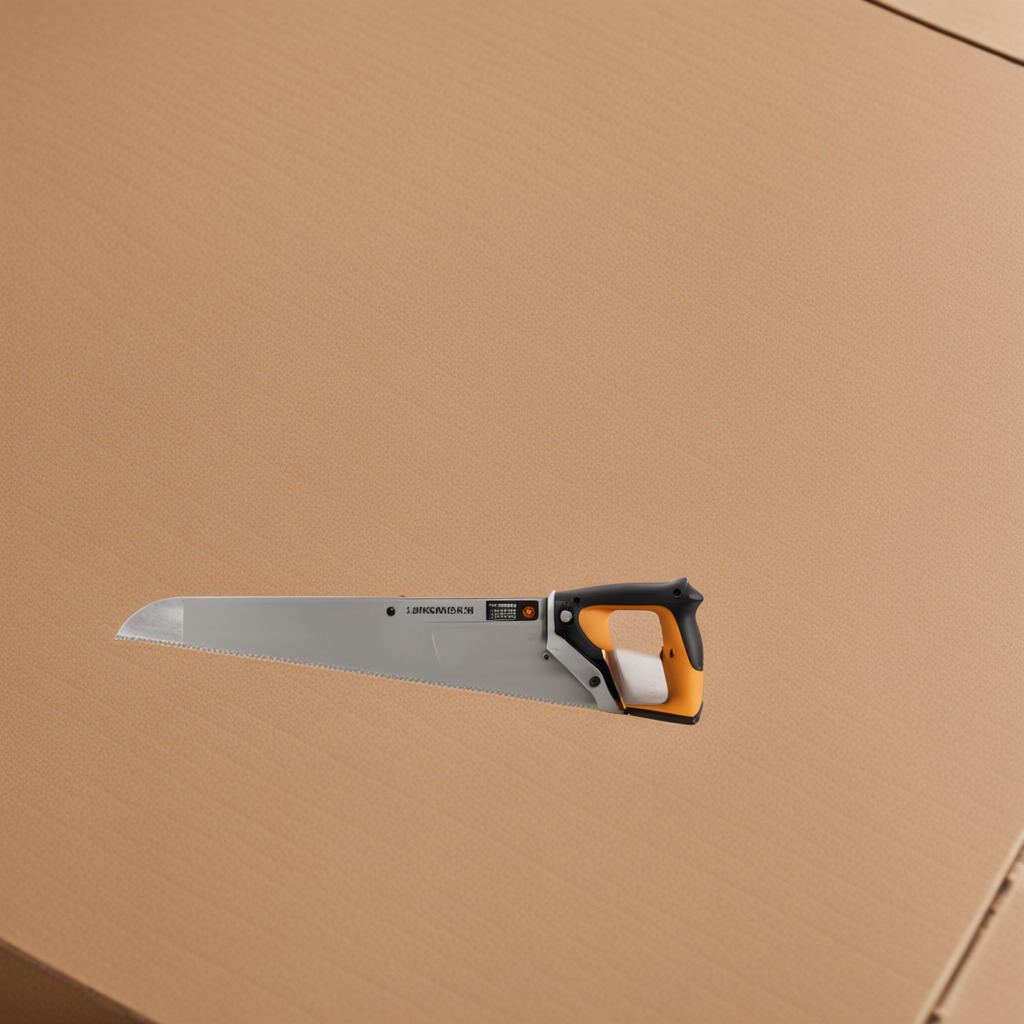
A metal saw lies on a cardboard box surface in an outdoor workshop during daytime bright natural light soft shadows slightly creased but